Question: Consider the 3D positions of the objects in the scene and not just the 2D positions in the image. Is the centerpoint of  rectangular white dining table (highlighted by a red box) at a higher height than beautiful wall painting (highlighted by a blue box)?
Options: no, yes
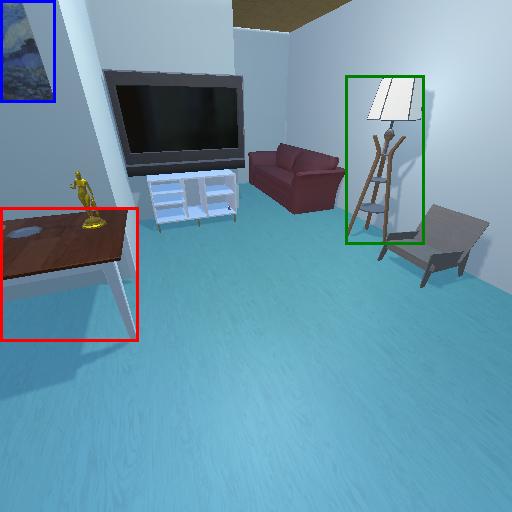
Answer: no